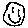
Label: smiley face